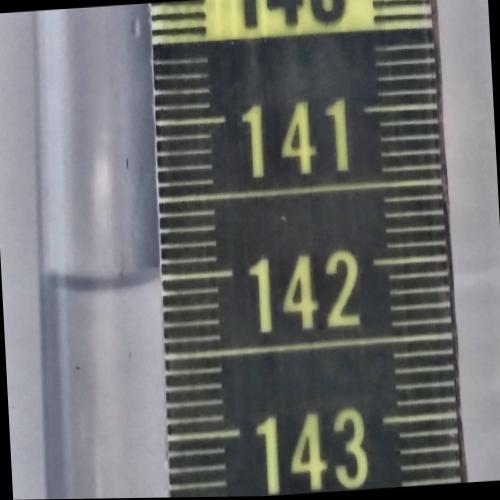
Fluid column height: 142.0 cm